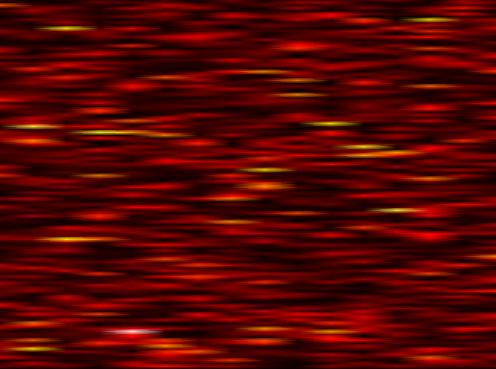
Label: WOLA